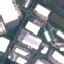
Land use / land cover: Industrial